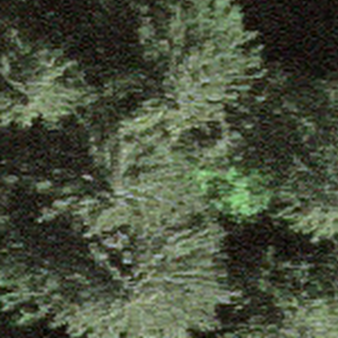
Label: other